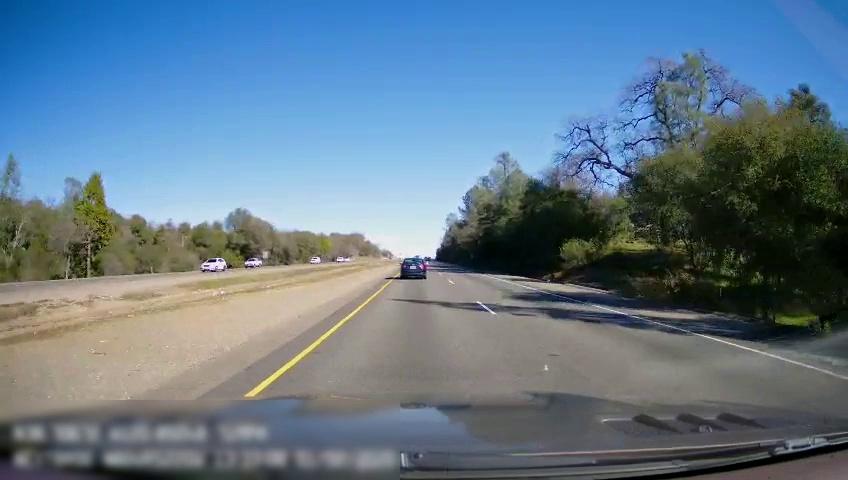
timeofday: Day
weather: Sunny
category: Drivable Space
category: Drivable Space
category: Vehicles | SUV
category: Vehicles | Truck
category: Vehicles | SUV
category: Vehicles | Car
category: Lanes | Current Lane
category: Lanes | Current Lane
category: Lanes | Alternate Lane